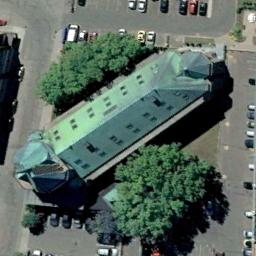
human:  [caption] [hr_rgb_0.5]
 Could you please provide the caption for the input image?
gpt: There is a church with blue roof on the open place next to a parking lot and some trees .

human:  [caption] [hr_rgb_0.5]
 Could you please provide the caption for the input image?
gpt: A church with a turquoise rhombus roof, A blue tower next to the roof of the church, Surrounded by trees and parked vehicles .

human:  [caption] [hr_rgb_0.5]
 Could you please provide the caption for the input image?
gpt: The church with a green sloping roof while some trees and parking lots are next to it .

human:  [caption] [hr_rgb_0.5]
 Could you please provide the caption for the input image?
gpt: This is a church  There are some trees on both sides of it .

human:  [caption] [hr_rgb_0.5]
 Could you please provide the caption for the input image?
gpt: Many cars are near the church .